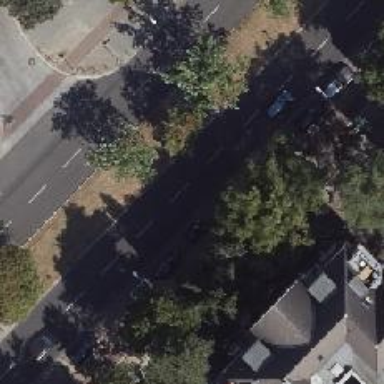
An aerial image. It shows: Secondary road with asphalt surface. There is cycle track on the right side of the road.